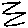
Label: zigzag